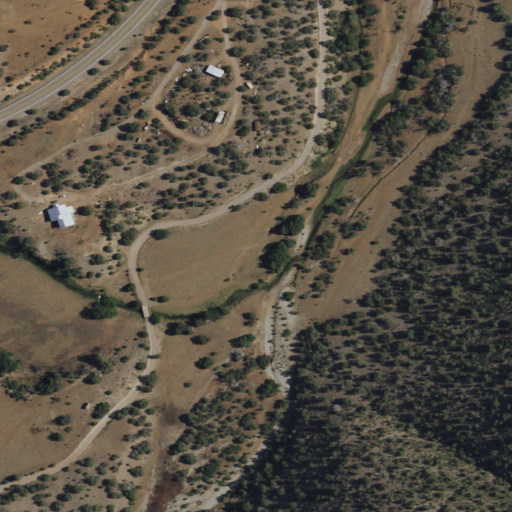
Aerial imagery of valley in New Mexico named Agua Chiquita Canyon containing shrub, evergreen forest, open development, and grassland